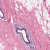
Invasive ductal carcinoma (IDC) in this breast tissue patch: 0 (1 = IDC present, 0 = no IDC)